九年级 · 度量几何学
一水库大坝的横断面为梯形 $A B C D$, 坝顶宽 6.2 米, 坝高 23.5 米, 斜坡 $A B$ 的坡度 $i_{A B}=1$ :

3 , 斜坡 $C D$ 的坡角是 $21^{\circ}$, 求:

(1) 斜坡 $A B$ 与坝底 $A D$ 的长度（精确到 0.1 米）;

（2）斜坡 $A B$ 的坡角 $\alpha$ 和斜坡 $C D$ 的坡度（精确到 $1^{\circ}$ ）.

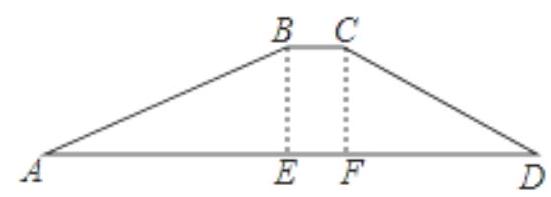
答案: 【分析】 (1) 根据坡度的概念求出 $A E$ 的长, 根据勾股定理求出 $A B$ 的长, 根据正切的概念求出 FD, 计算即可;

（2）根据坡度是坡角的正切值计算即可.

解: (1) $\because$ 斜坡 $A B$ 的坡度 $\mathrm{i}_{A B}=1: 3, B E=23.5$ 米,

$\therefore \mathrm{AE}=70.5$ 米,

则 $\mathrm{AB}=\sqrt{\mathrm{AE}^{2}+\mathrm{BE}^{2}} \approx 74.3$ 米,

$\because$ 斜坡 CD 的坡角是 $21^{\circ}$,

$\therefore \tan 21^{\circ}=\frac{\mathrm{CF}}{\mathrm{FD}}$,

$\therefore \mathrm{FD} \approx 62.7$ 米,

$\therefore A D=70.5+6.2+62.7=139.4$ 米;

(2) $\tan \alpha=\frac{1}{3}$

$\alpha \approx 18^{\circ}$,

斜坡 $C D$ 的坡度 $=\tan 21^{\circ}=1: 2.7$.